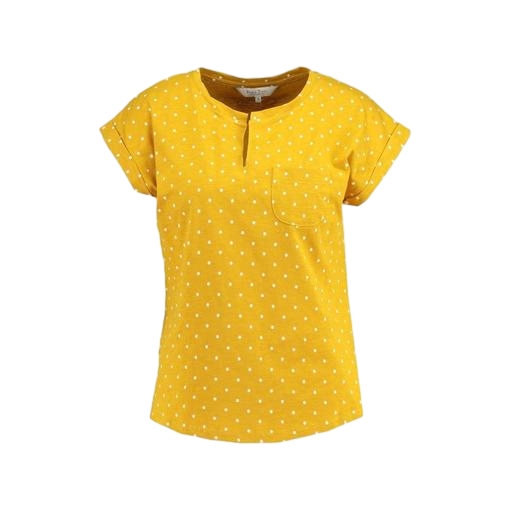
yellow short sleeved shirt, yellow and white t shirt, short-sleeve top only macy, white background